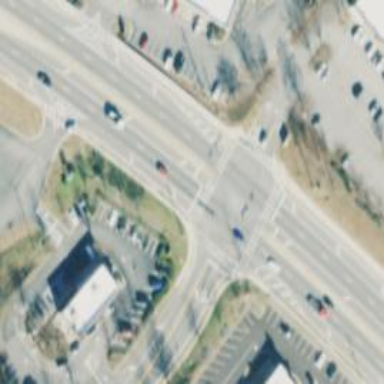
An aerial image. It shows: Marked crossing on the road.